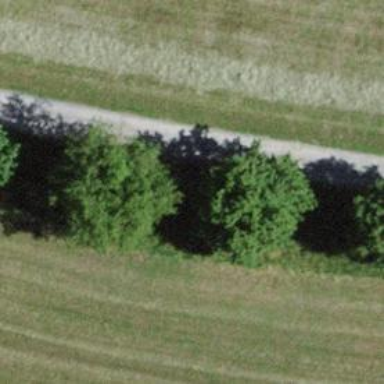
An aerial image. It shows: Gravel track with grade2 tracktype. There is no sidewalk along the track.